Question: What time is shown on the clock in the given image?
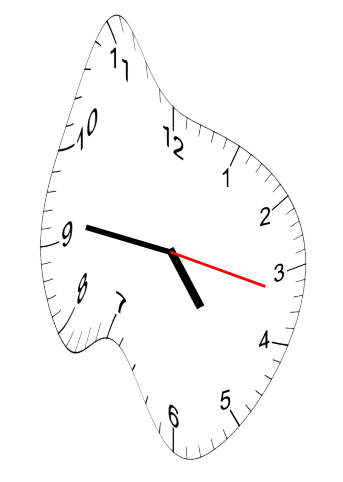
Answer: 04:46:17